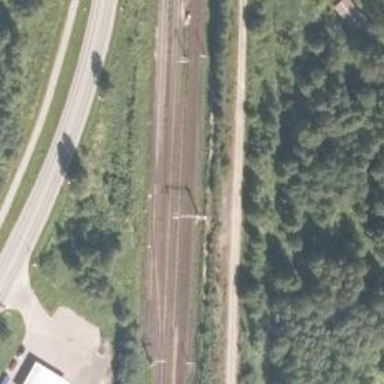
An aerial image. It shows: Rail spur service.